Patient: sex F, age 58
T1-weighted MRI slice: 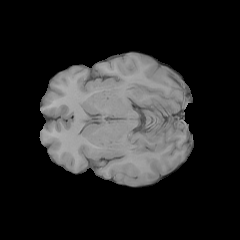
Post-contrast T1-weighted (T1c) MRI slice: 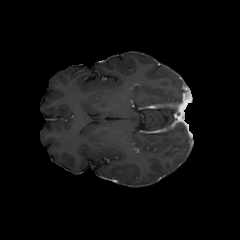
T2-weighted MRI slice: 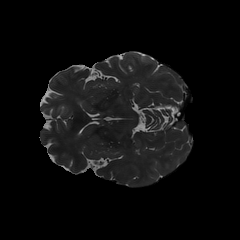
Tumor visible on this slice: no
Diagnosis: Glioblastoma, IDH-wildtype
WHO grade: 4